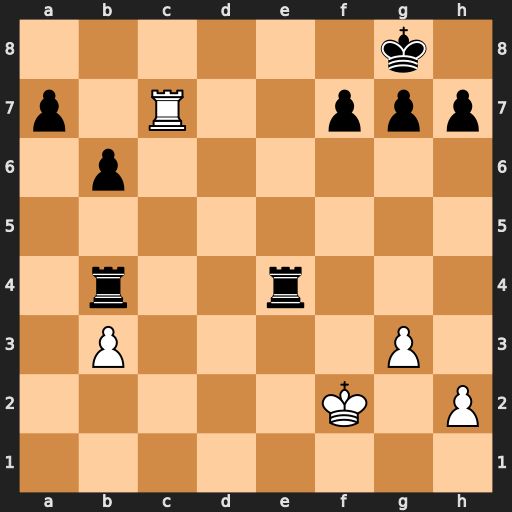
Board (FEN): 6k1/p1R2ppp/1p6/8/1r2r3/1P4P1/5K1P/8
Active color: w
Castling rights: -
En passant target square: -
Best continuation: Rc8+ Re8 Rxe8#